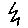
Label: zigzag